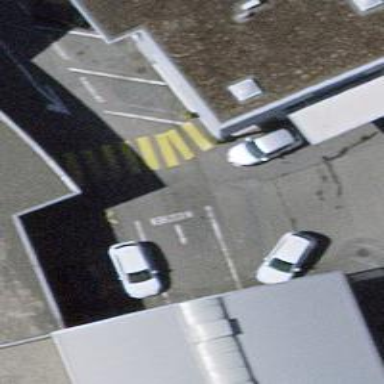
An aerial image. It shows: Uncontrolled zebra crossing with notable zebra markings.